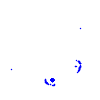
Particle: pion